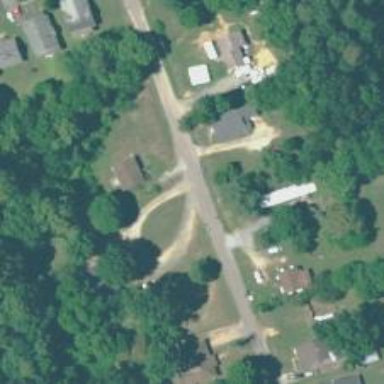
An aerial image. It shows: Residential road.